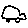
Label: car